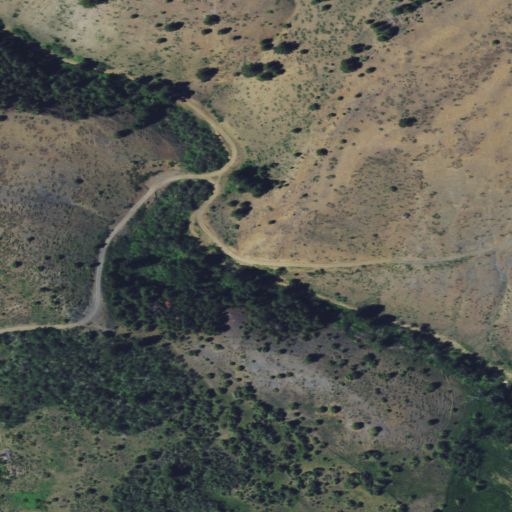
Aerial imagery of valley in Montana named Homestead Gulch containing shrub, evergreen forest, grassland, and pasture